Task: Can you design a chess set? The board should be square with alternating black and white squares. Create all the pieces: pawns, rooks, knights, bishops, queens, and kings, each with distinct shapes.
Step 4048:
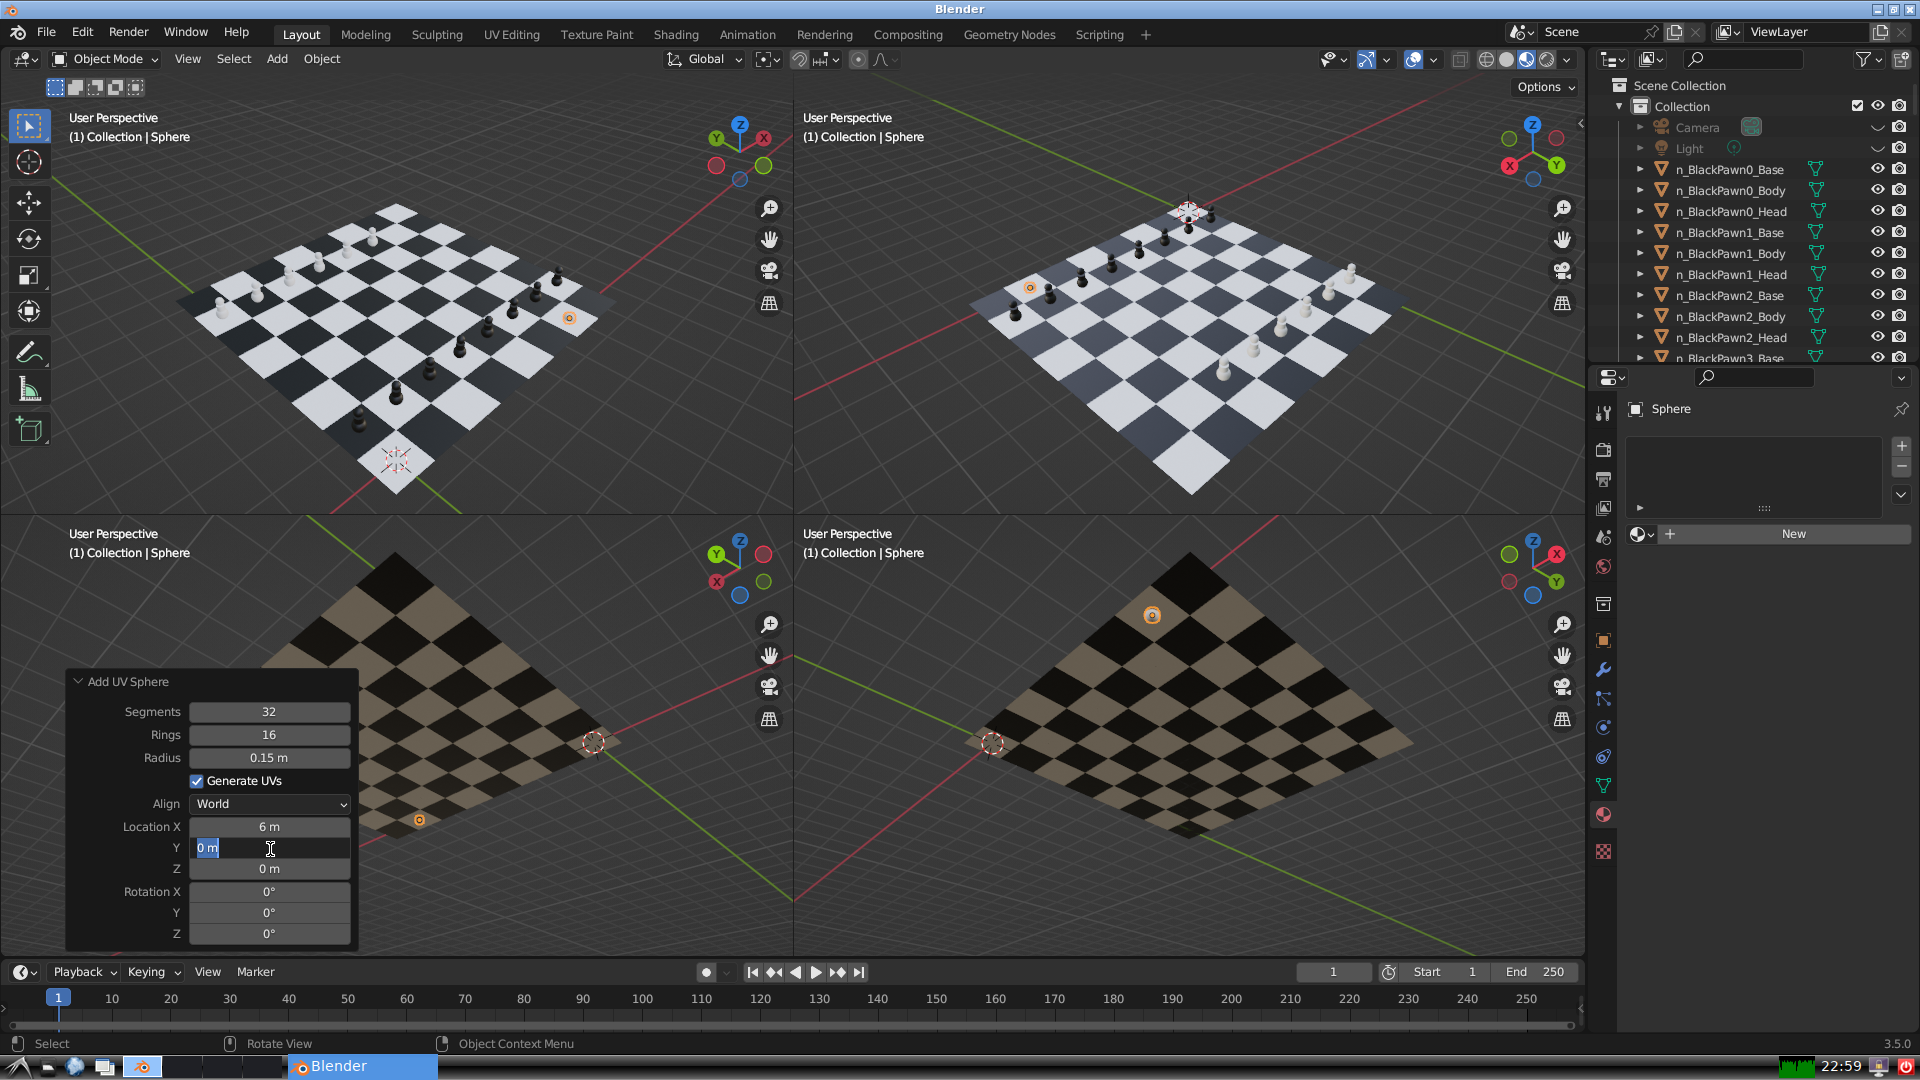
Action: input_text: 6.0